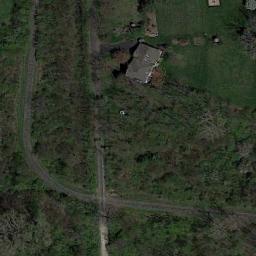
Label: residential